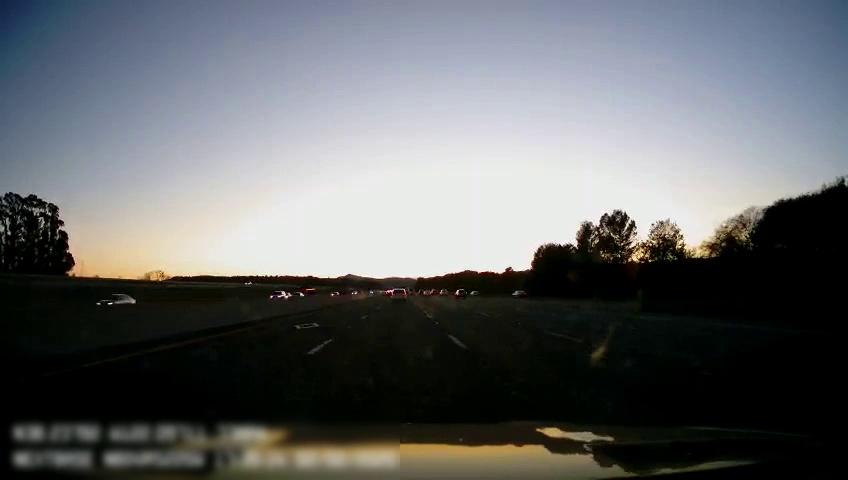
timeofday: Dusk/Dawn/Twilight
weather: Sunny
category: Drivable Space
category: Vehicles | Car
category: Vehicles | Car
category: Vehicles | Car
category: Vehicles | SUV
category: Vehicles | Car
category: Vehicles | SUV
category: Lanes | Alternate Lane
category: Lanes | Current Lane
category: Lanes | Current Lane
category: Lanes | Alternate Lane
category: Lanes | Alternate Lane